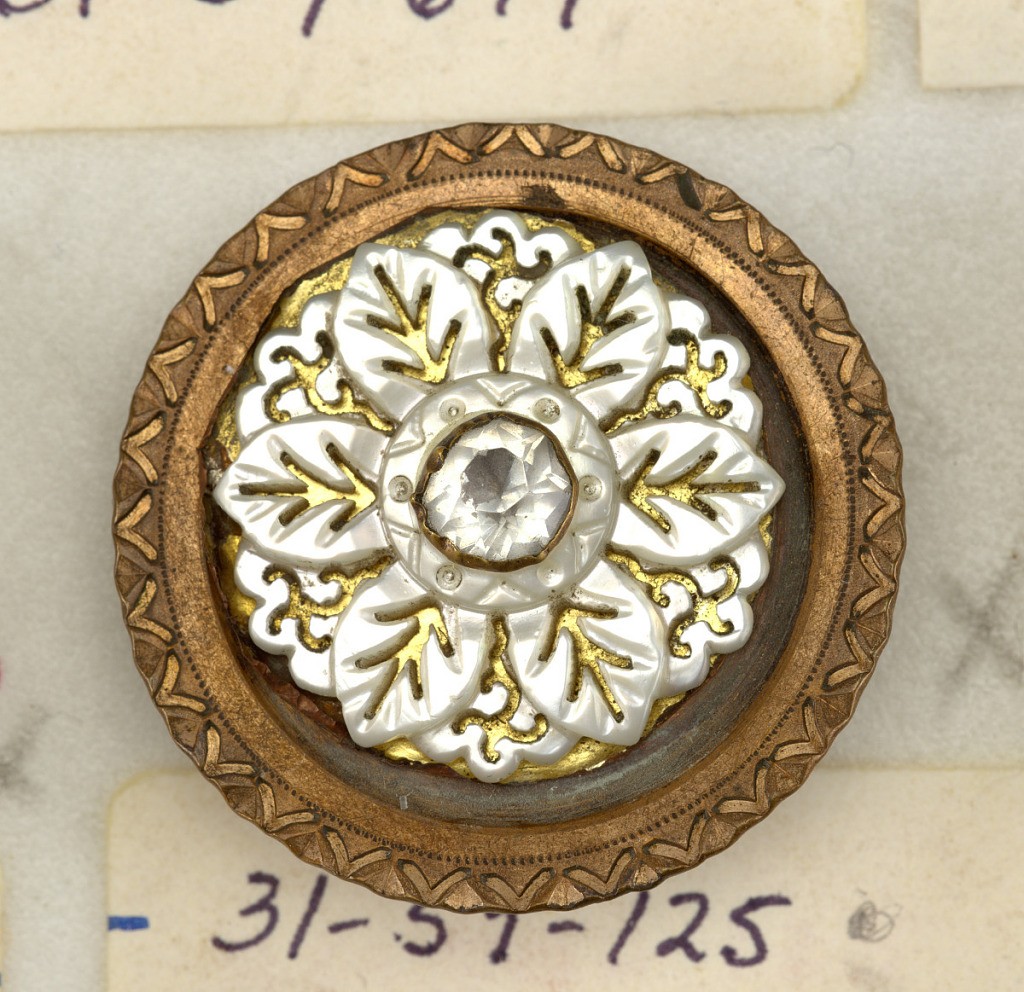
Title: Button
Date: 19th century
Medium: Pearl, shell, bronze
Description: Circular button of bronze with central ornament of pearl shell carved to represent flowers with rhinestone center.

On card 28